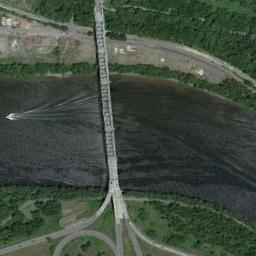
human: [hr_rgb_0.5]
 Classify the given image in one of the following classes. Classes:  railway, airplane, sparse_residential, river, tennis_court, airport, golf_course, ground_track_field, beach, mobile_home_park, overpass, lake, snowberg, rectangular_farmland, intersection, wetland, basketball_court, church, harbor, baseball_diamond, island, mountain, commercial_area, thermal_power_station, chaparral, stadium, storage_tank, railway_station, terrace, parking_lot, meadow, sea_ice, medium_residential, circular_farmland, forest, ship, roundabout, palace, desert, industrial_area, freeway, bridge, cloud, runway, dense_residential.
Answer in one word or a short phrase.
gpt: bridge